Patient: sex M, age 78
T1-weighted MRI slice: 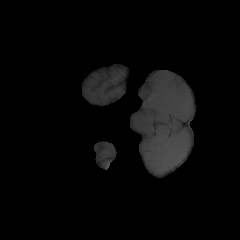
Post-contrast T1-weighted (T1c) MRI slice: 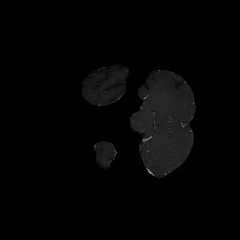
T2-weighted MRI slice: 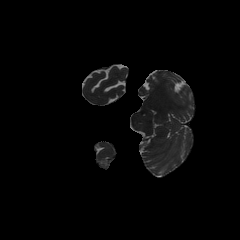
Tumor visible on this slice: no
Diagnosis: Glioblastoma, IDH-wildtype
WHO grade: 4